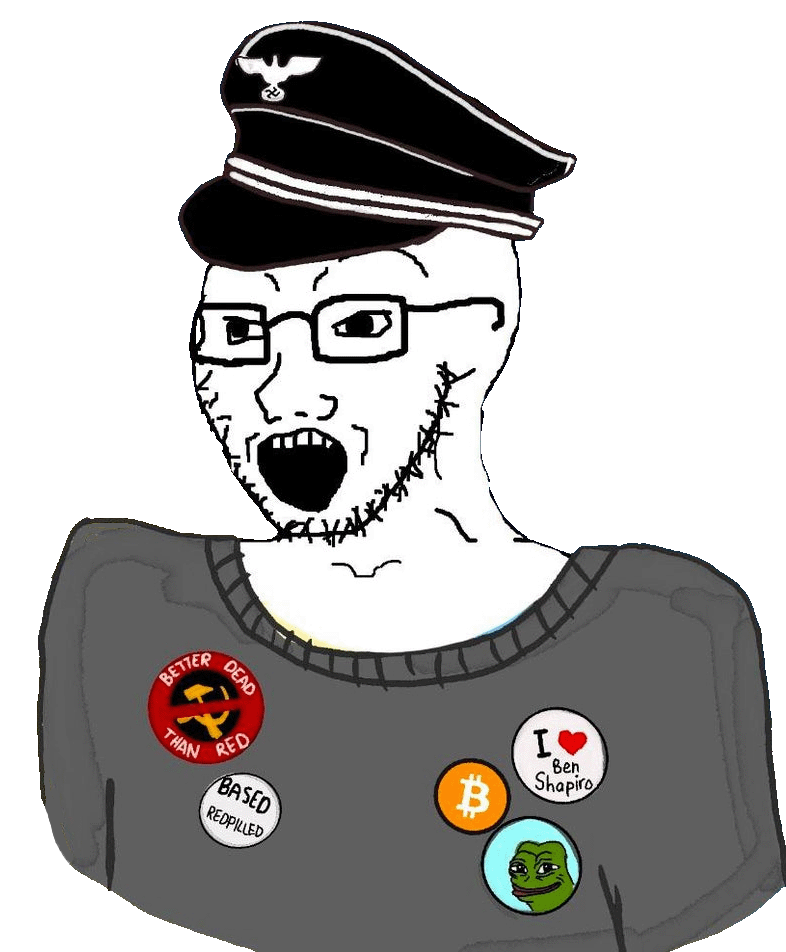
Label: 5_Soyjak